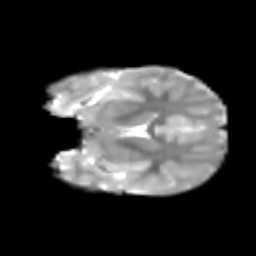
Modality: T2w
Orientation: coronal
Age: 8
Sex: female
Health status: healthy